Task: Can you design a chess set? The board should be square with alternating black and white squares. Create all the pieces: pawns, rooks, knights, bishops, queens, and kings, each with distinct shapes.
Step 1106:
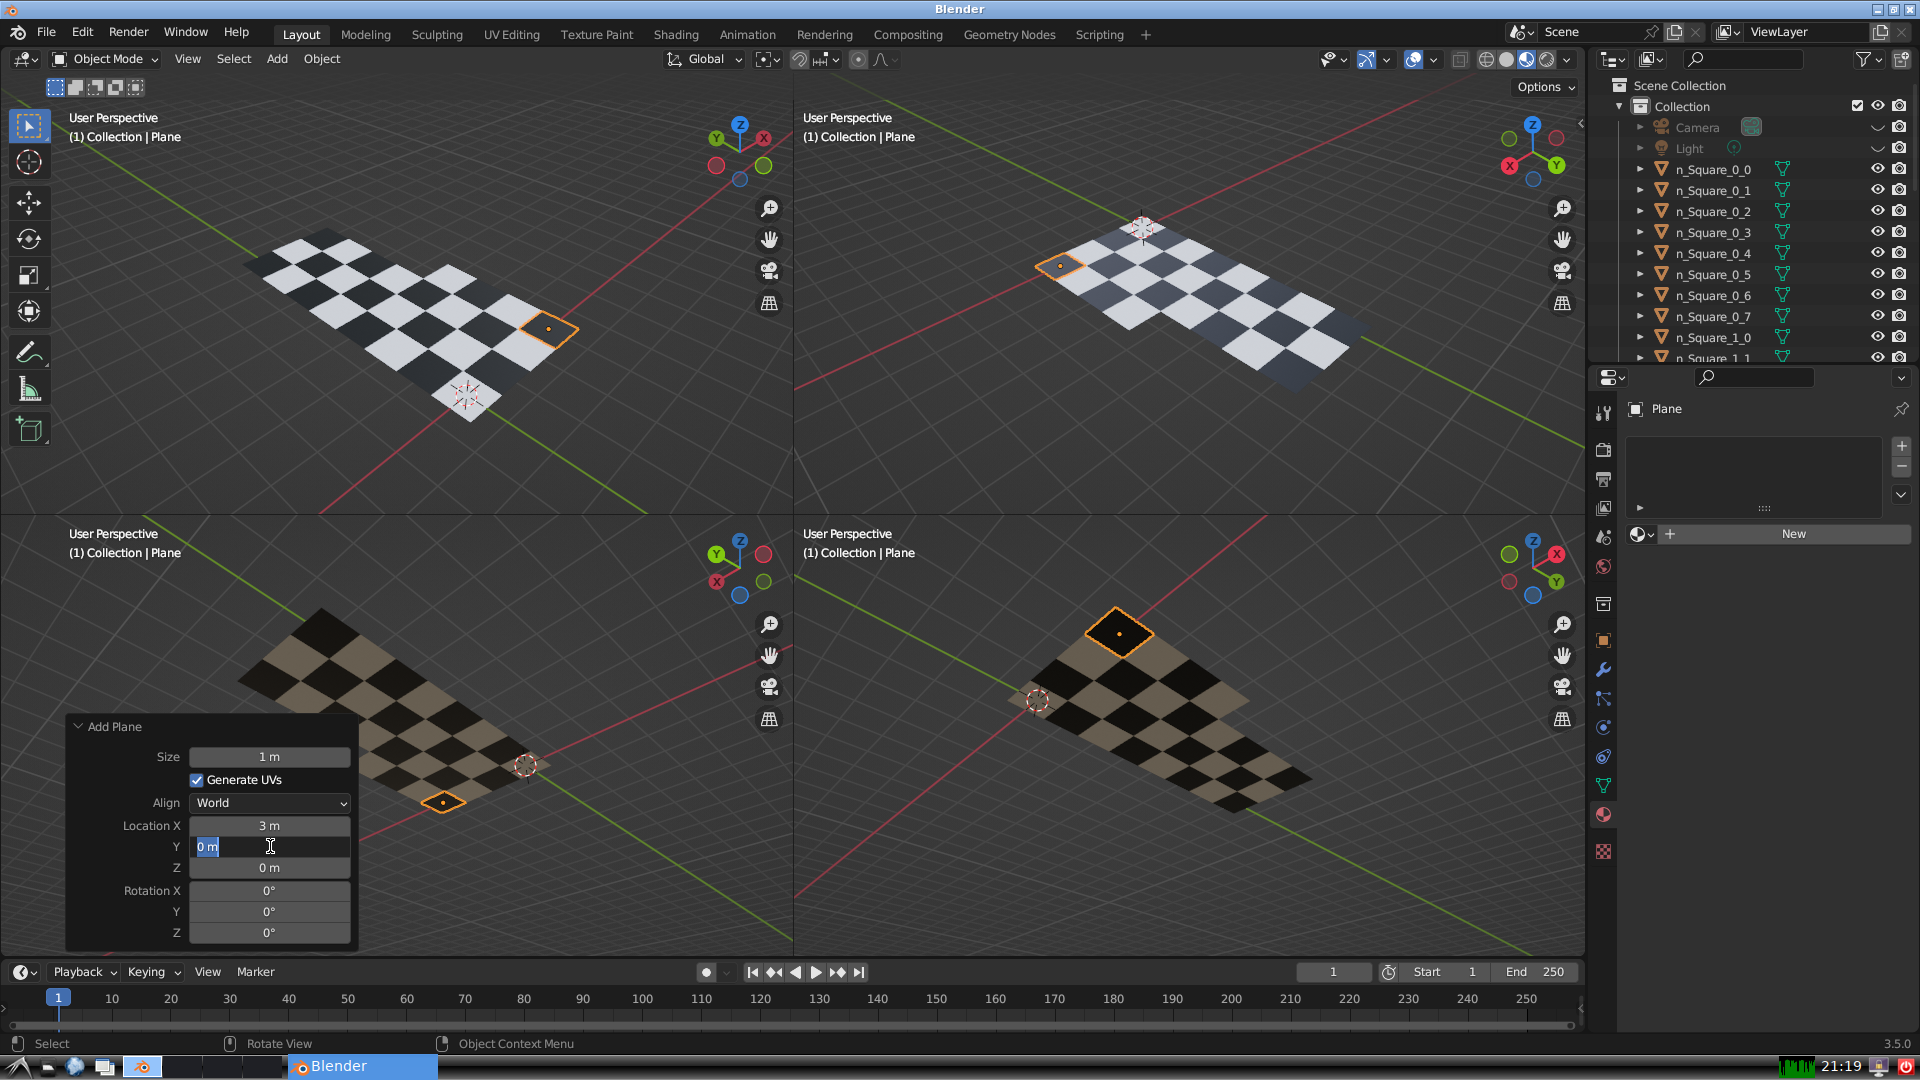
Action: input_text: 4.0